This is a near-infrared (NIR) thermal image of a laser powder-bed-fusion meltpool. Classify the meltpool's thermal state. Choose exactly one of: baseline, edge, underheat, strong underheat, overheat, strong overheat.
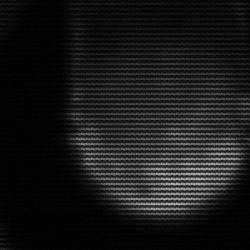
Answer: edge